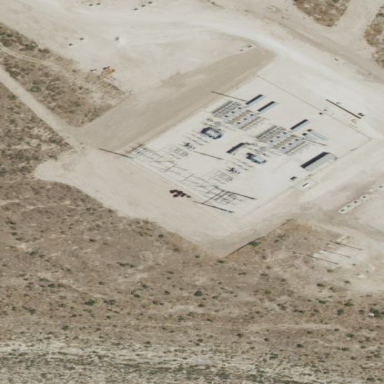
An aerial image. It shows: Power substation dedicated to generation.